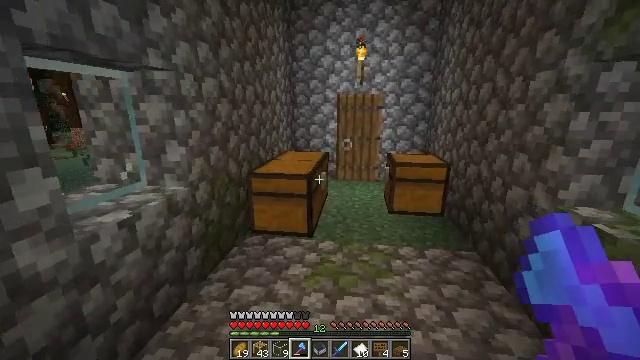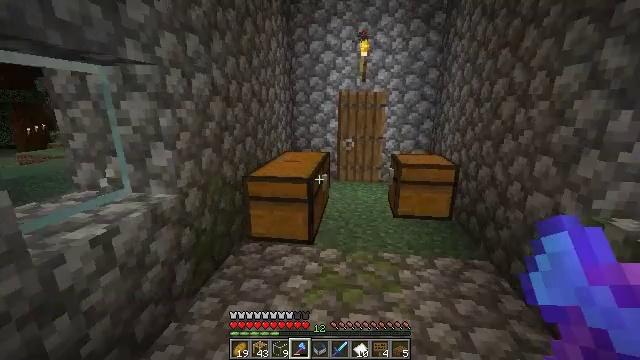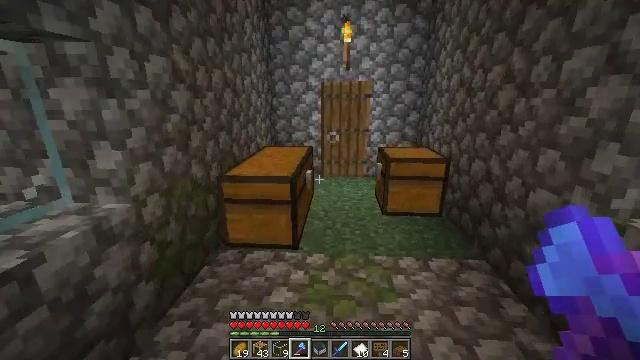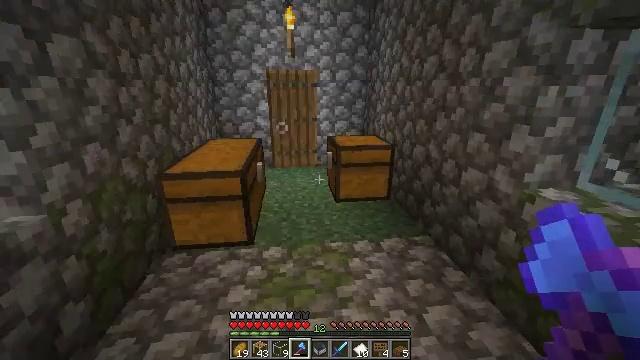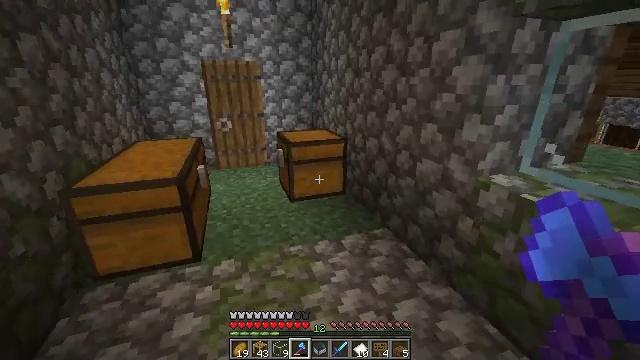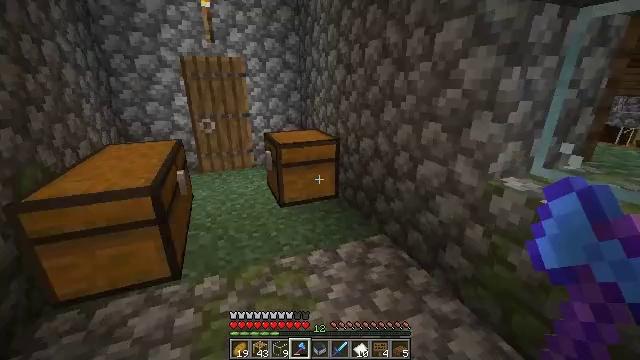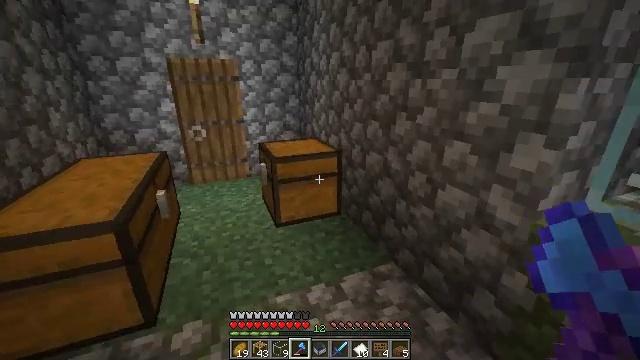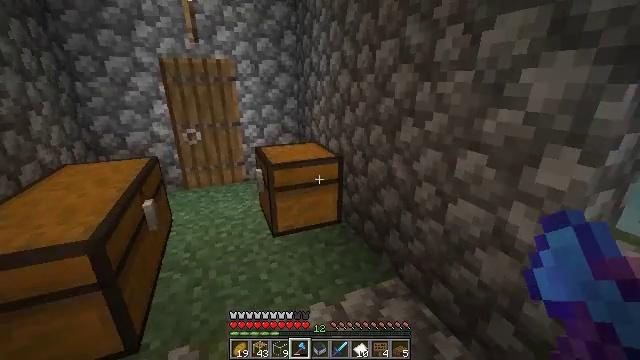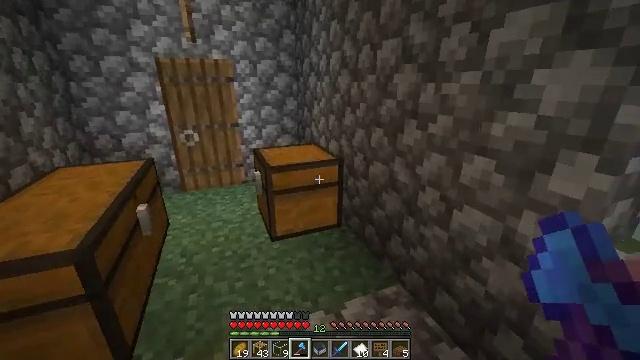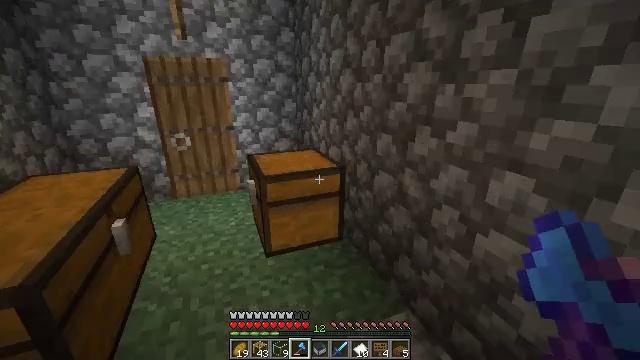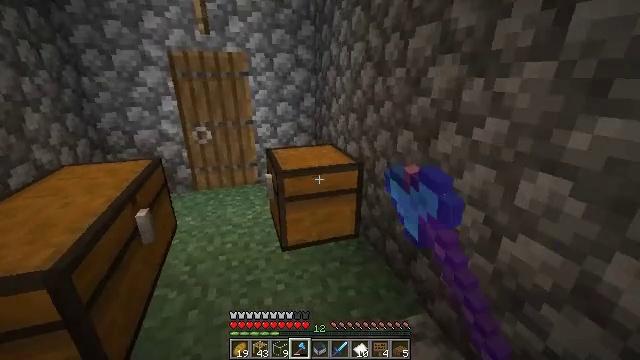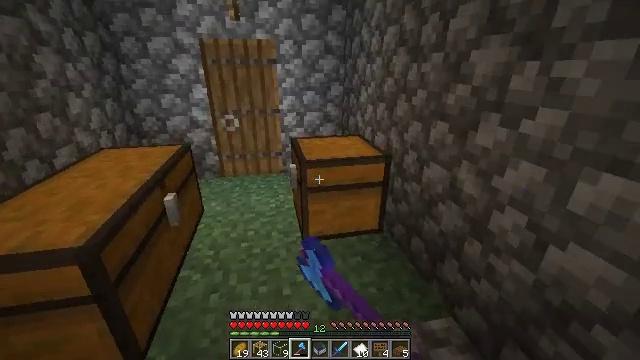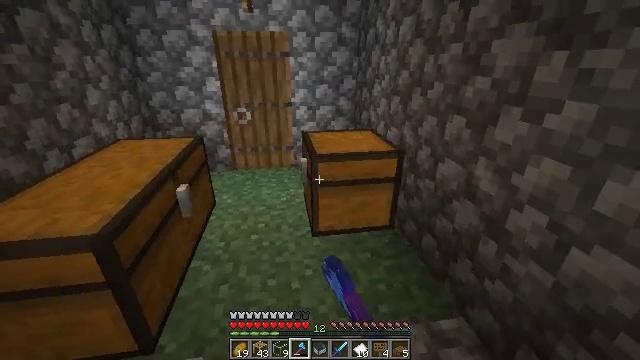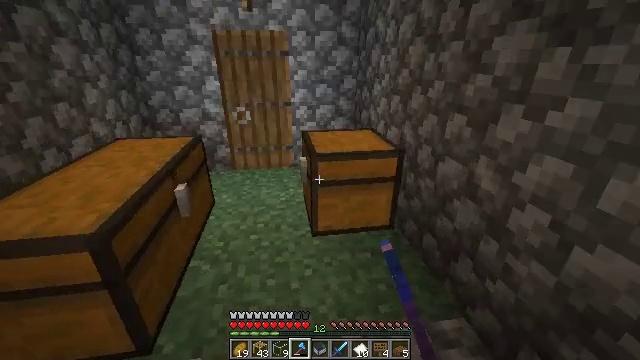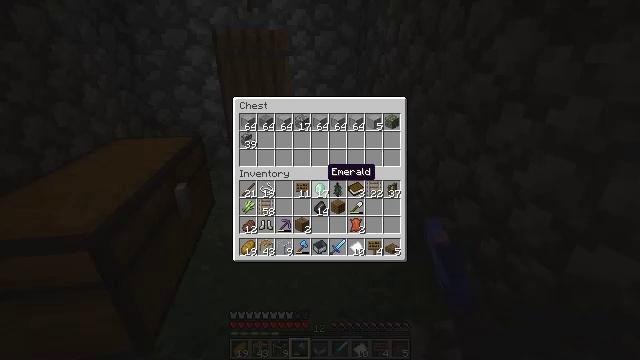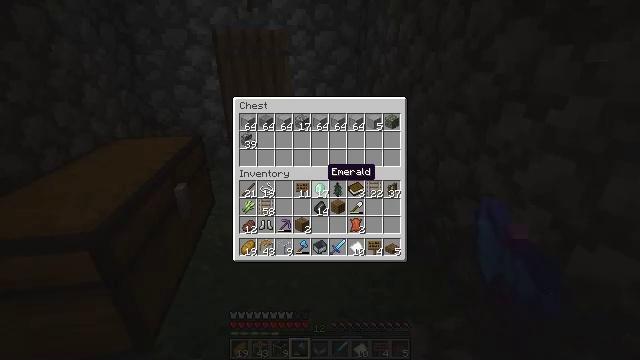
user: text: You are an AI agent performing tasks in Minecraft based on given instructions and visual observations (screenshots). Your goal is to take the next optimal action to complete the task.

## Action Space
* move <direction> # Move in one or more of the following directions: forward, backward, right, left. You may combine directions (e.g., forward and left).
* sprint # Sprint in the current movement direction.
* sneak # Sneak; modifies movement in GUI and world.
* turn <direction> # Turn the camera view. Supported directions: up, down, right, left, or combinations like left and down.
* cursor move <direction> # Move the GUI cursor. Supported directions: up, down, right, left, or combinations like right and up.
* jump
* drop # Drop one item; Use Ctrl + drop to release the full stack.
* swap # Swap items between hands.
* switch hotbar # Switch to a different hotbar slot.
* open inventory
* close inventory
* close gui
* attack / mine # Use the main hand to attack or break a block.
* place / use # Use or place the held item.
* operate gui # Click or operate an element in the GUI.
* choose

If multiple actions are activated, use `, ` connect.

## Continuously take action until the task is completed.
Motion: motion action
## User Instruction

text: Create iron boots with iron ingots.
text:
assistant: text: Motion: move forward
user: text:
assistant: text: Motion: move forward, turn right and down
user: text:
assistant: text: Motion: move forward, turn right and down
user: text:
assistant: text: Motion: move forward, turn right and down
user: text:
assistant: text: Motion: move forward, turn right
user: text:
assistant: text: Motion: move forward
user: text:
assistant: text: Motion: move forward
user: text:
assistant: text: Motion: move forward
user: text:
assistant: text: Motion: use / place
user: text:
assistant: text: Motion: turn left and down, use / place
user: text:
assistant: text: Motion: turn left and down, use / place
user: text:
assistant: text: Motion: turn left and down, use / place
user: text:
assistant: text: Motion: no_op
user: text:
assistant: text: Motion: no_op
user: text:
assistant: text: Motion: no_op
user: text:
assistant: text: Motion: no_op
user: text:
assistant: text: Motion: no_op
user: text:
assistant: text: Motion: no_op
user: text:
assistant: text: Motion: no_op
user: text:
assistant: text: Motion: no_op
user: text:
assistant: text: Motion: no_op
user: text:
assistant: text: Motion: no_op
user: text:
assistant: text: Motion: no_op
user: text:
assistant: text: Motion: no_op
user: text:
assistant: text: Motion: no_op
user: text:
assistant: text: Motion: no_op
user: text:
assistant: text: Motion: no_op
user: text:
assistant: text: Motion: no_op
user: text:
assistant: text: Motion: no_op
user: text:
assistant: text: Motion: no_op